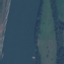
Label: River